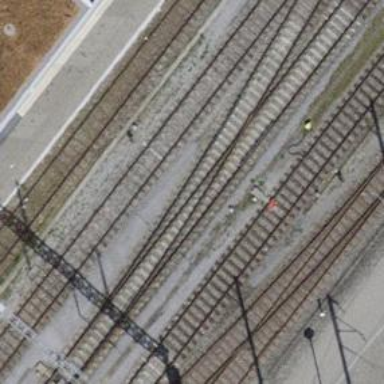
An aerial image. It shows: Siding railway track with electrified contact line.